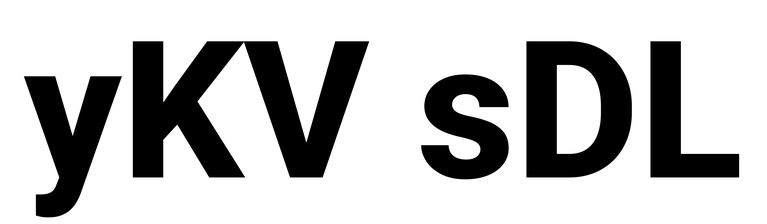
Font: Roboto_ExtraBold